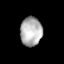
Tissue: lung
Cell type: Epithelial cells
Senescence score: 0.1555
Nuclear area (px): 618
Mean DAPI intensity: 176.516